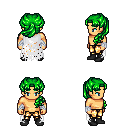
a pixel art fantasy rpg character, male body template, human, tanned skin, white tattered cape, gold greaves, green princess hairstyle, white cloth bandages, black shoes, four views (front, back, left, right), 2x2 character sprite sheet, small pixel art, hard edges, no anti-aliasing